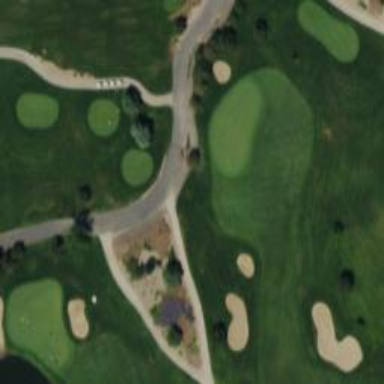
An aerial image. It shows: Well-maintained path designated for golf carts.